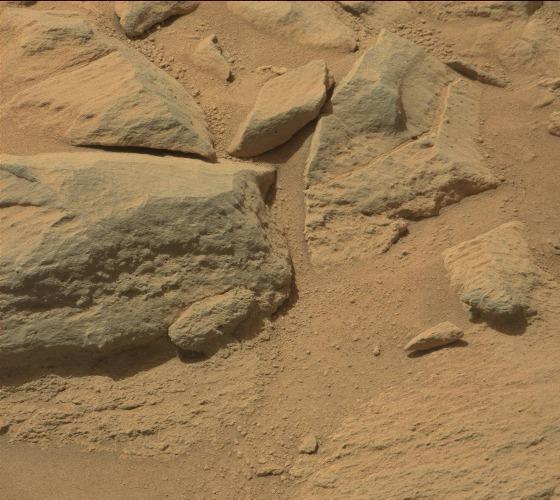
Terrain classes present: Bedrock, Gravel / Sand / Soil, Rock, Shadow